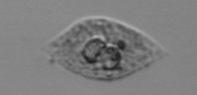
Label: Amoeba